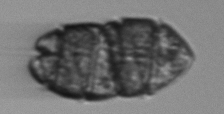
Label: Margalefidinium